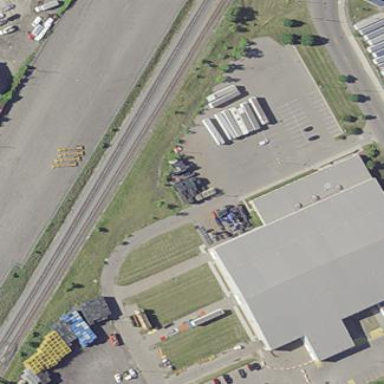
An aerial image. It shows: Industrial area.